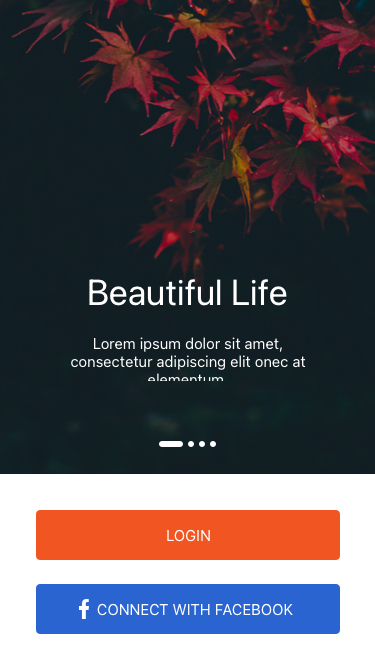
Text in this UI design:
Lorem ipsum dolor sit amet, consectetur adipiscing elit onec at elementum.
Skip
login
Connect with facebook
Beautiful Life